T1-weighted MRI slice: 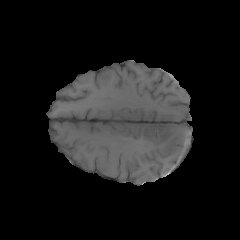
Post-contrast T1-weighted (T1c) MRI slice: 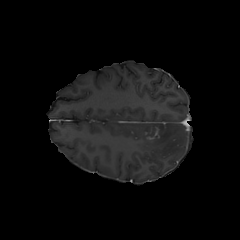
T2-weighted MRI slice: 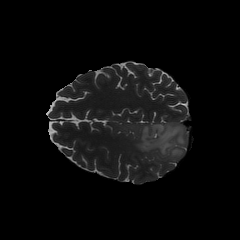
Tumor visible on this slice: yes